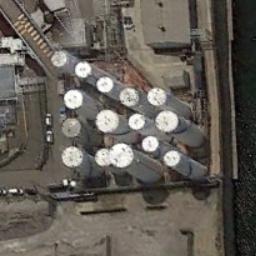
Label: storage tanks